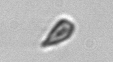
Label: Cryptophyta